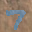
Label: 7